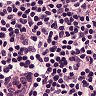
Metastatic tissue present: no